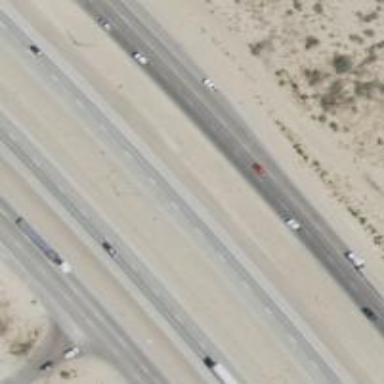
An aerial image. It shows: Motorway.